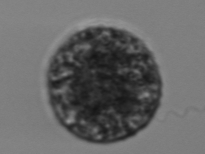
Label: Vicicitus_globosus